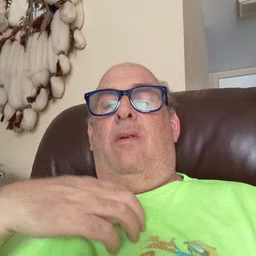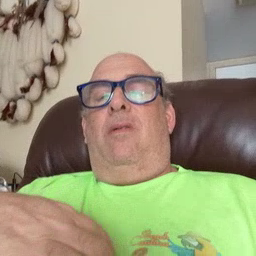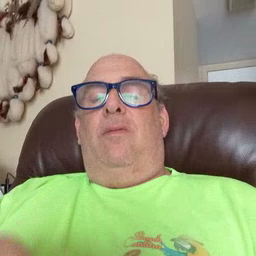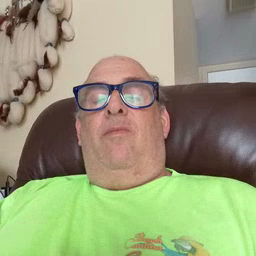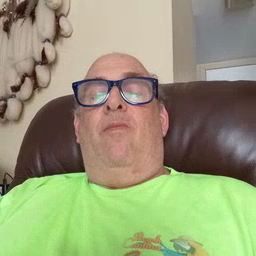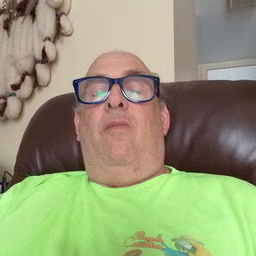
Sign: hungry